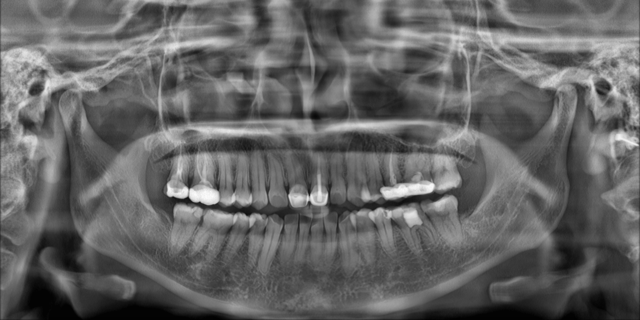
adult